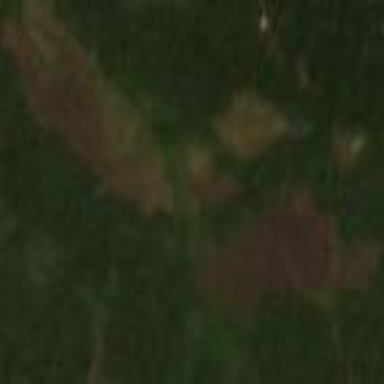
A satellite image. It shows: Savanna grassland.